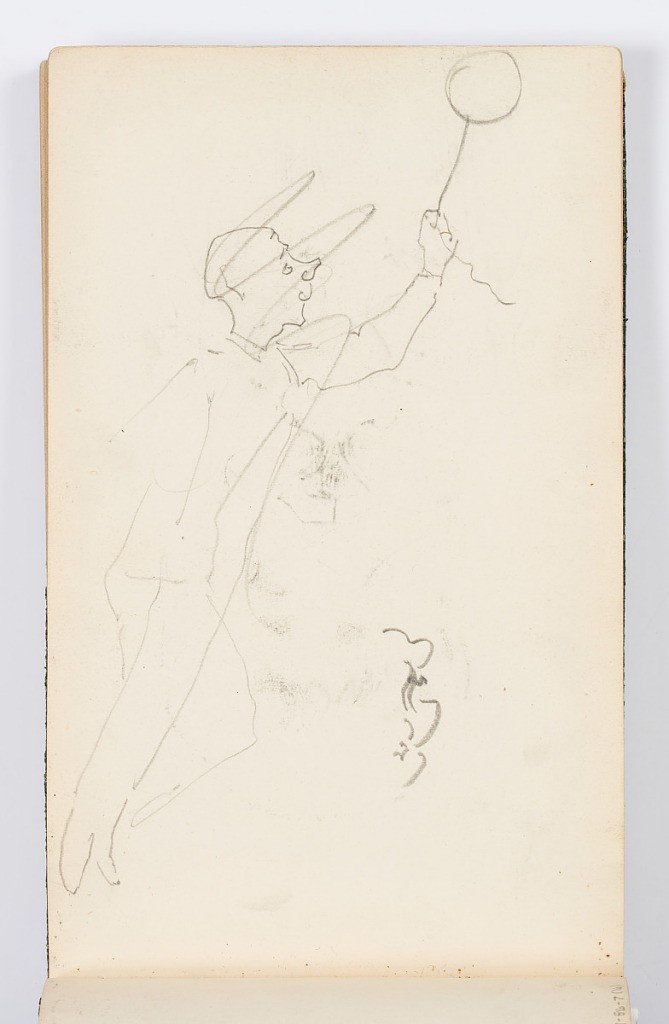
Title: Sketchbook Page: Man with Balloon
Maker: Kenyon Cox, American, 1856–1919
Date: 1883
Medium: Graphite on paper
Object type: Sketchbook folio
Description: Recto: Sketch of man with a balloon, cancelled out.
Verso: Two caricatures of the face of a man with a curled mustache, shown frontally, looking towards the left.